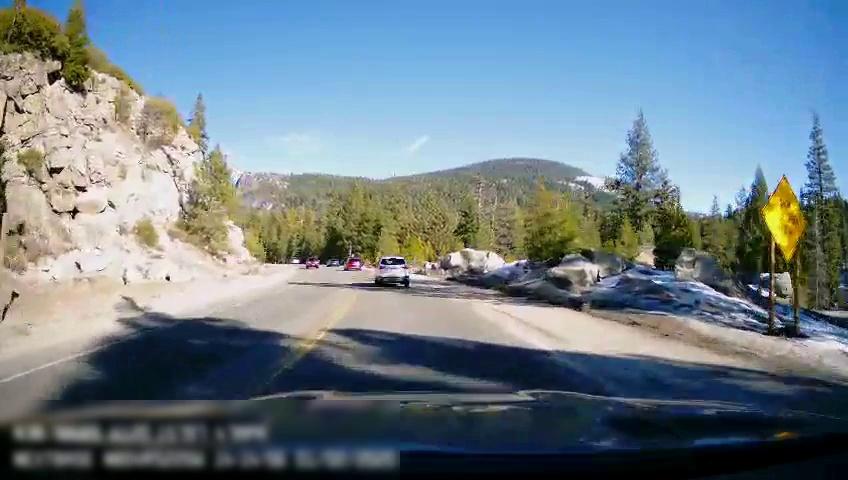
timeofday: Day
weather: Sunny
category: Drivable Space
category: Vehicles | Car
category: Vehicles | Car
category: Vehicles | SUV
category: Vehicles | SUV
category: Lanes | Opposite Lane
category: Lanes | Current Lane
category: Lanes | Current Lane
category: Traffic | Signs